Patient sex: F
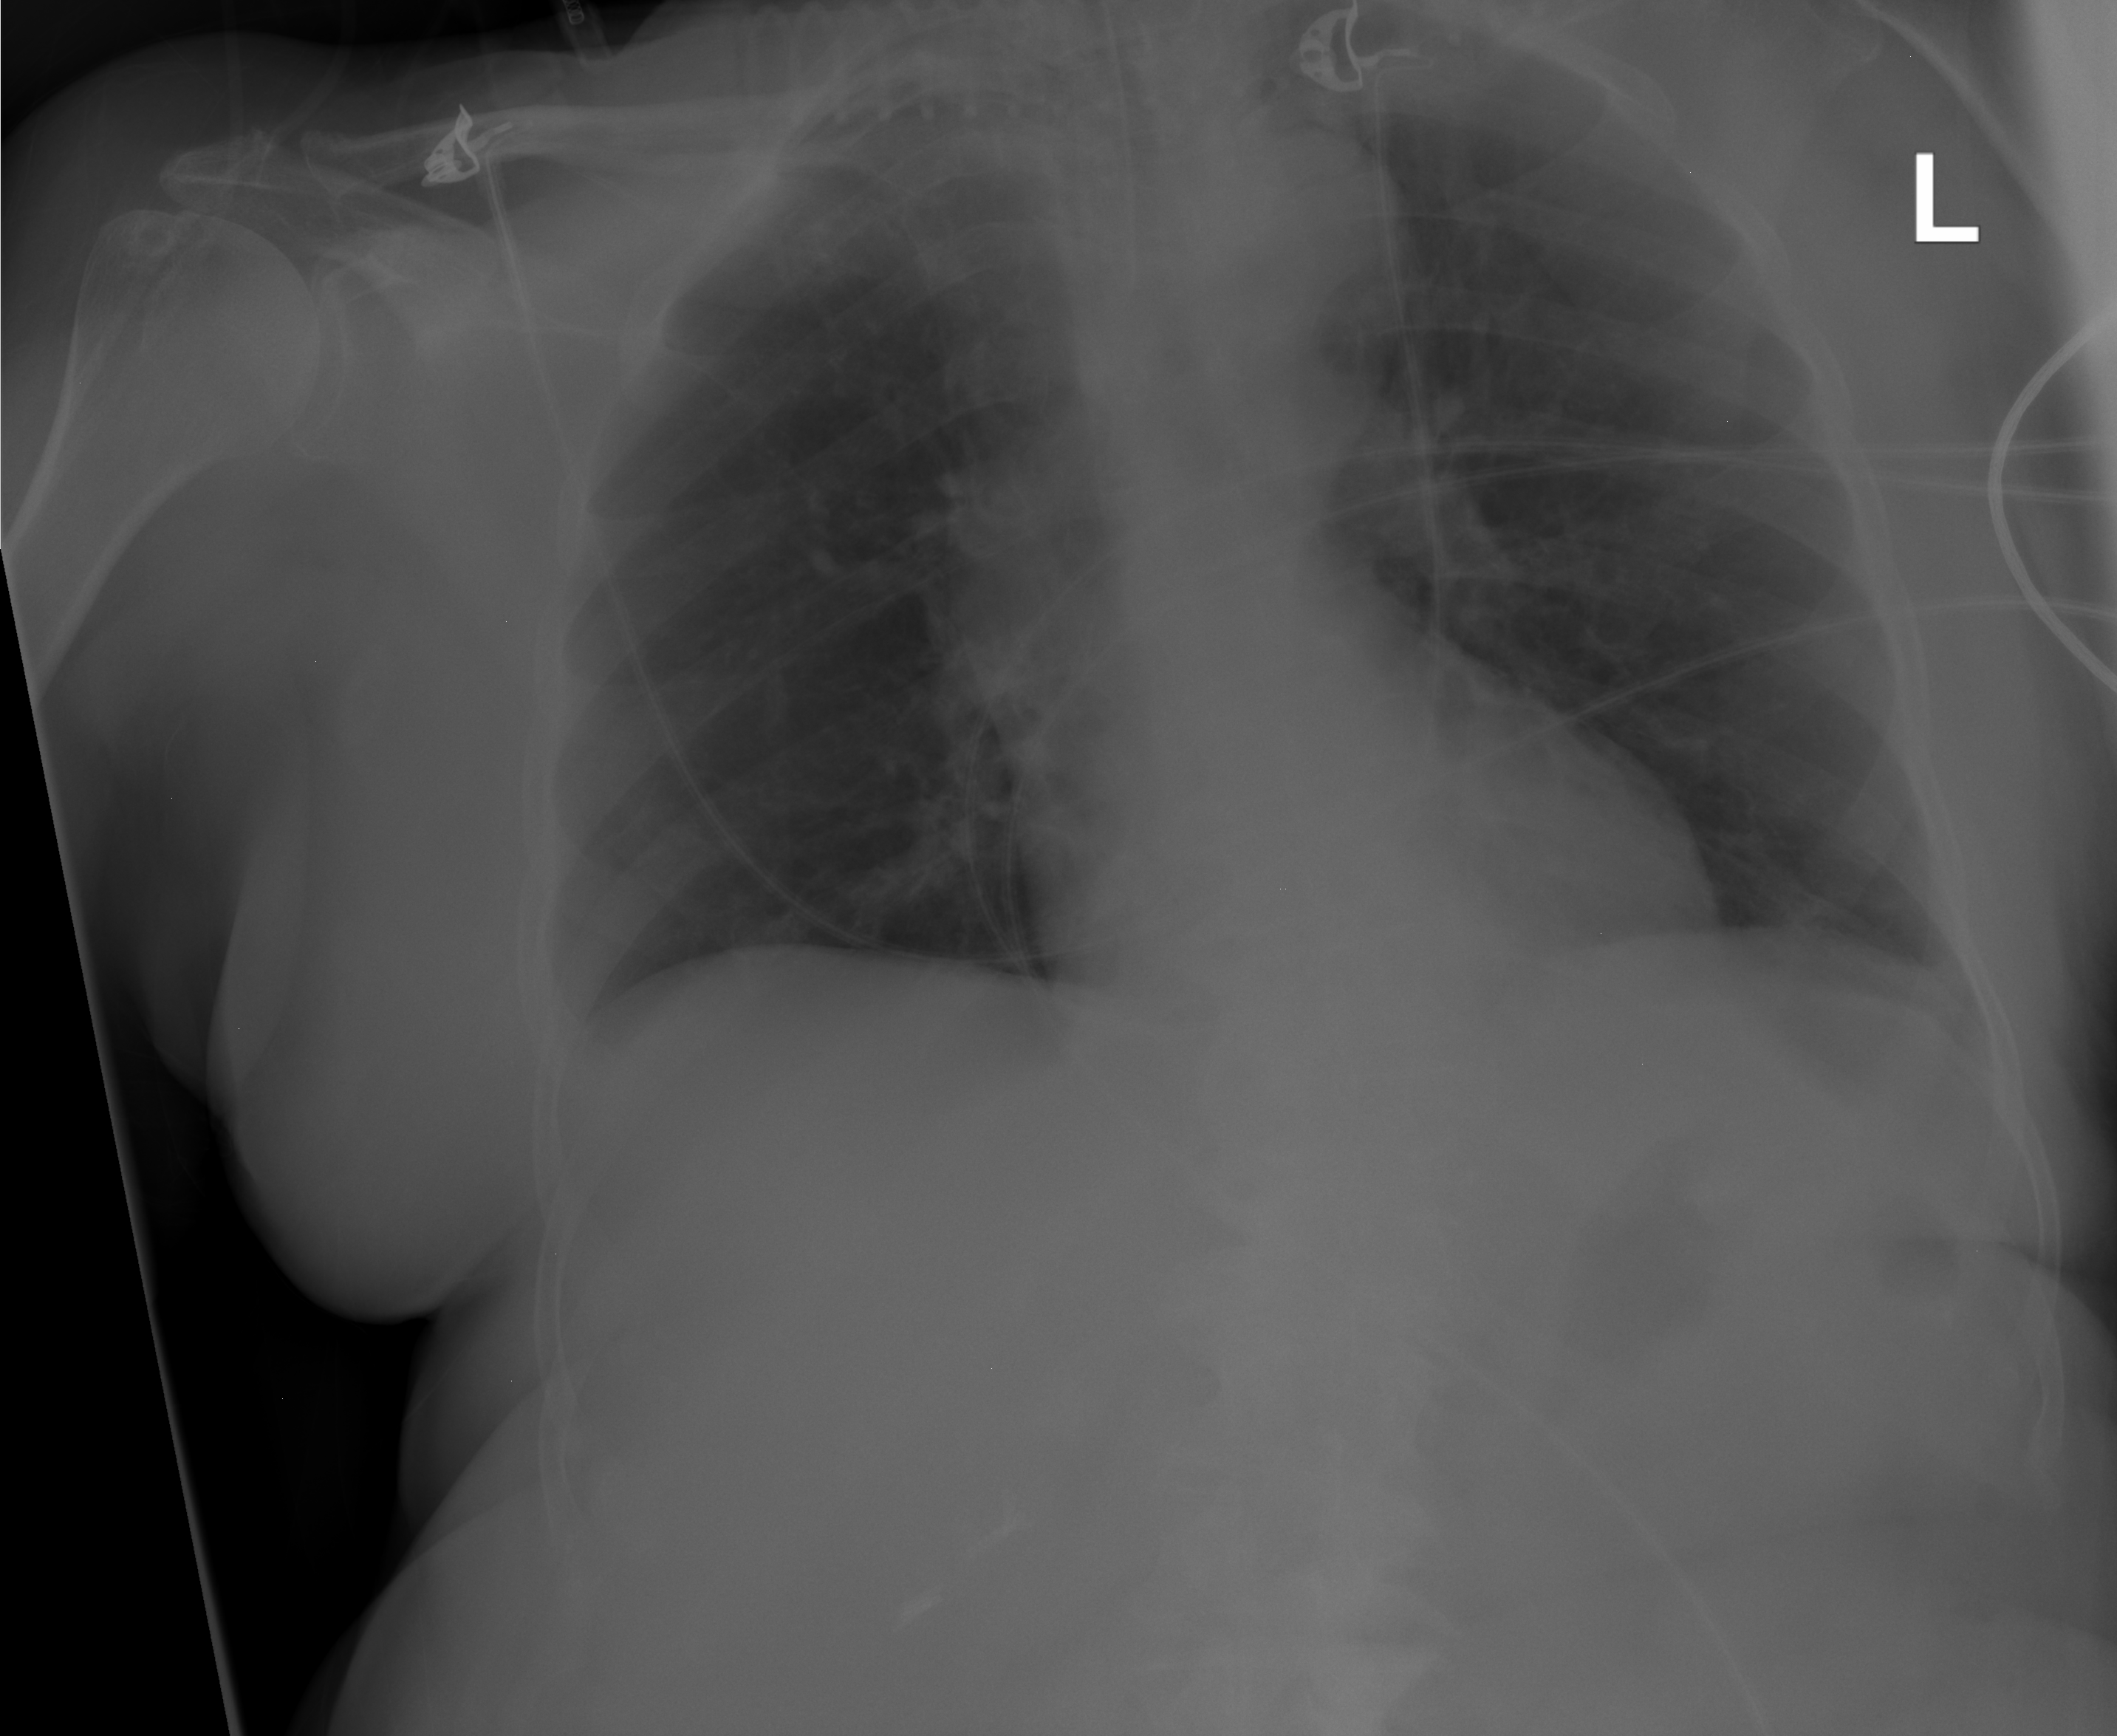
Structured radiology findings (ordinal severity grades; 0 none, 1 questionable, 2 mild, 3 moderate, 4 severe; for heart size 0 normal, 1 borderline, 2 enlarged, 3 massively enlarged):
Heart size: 0
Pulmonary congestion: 0
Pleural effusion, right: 0
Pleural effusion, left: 1
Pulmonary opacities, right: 0
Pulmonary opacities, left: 0
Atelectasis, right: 0
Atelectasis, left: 2